Question: I am trying to add a Google search bar in the 'navbar', but i do not why it comes in a new line as shown below:

This is the html that should brings the 'navbar' and its components all in the same column.
'''
<div class='col-lg-12 col-md-12 col-sm-12 col-xs-12'>
<nav class="navbar navbar-default navbar-inverse">
<div class="container-fluid">
<!-- Brand and toggle get grouped for better mobile display -->
<div class="navbar-header">
<button type="button" class="navbar-toggle collapsed" data-toggle="collapse" data-target="#bs-example-navbar-collapse-1">
<span class="sr-only">Toggle navigation</span>
<span class="icon-bar"></span>
<span class="icon-bar"></span>
<span class="icon-bar"></span>
</button>
</div>
<!-- Collect the nav links, forms, and other content for toggling -->
<div class="collapse navbar-collapse" id="bs-example-navbar-collapse-1">
<ul class="nav navbar-nav">
<li class="active"><a href="#">Home <span class="sr-only">(current)</span></a></li>
<li><a href="./our-activities.html">Activities</a></li>
<li><a href="./our-vision.html">Vision</a></li>
<li><a href="./ngo-structure.html">Structure</a></li>
<li><a href="./by-laws.html">By-Laws</a></li>
</ul>
<!-- search bar -->
<div>
<script>
(function() {
var cx = '001581938009576517320:-1og4oqxb-y';
var gcse = document.createElement('script');
gcse.type = 'text/javascript';
gcse.async = true;
gcse.src = (document.location.protocol == 'https:' ? 'https:' : 'http:') +
'//www.google.com/cse/cse.js?cx=' + cx;
var s = document.getElementsByTagName('script')[0];
s.parentNode.insertBefore(gcse, s);
})();
</script>
<gcse:search></gcse:search>
</div>
</div><!-- /.navbar-collapse -->
</div><!-- /.container-fluid -->
</nav>
</div>
'''
What could be the reason I am getting search-bar in a different/new line?
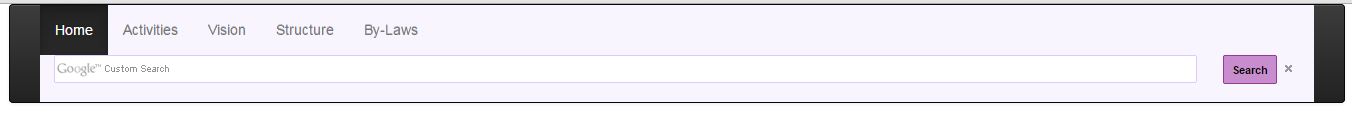
Answer: You need to float search bar container in order to align it with navbar menu items. For this purpose you can simply add 'pull-left' (or 'pull-right') class to the search bar 'div'. You will also need to set some fixed width like 'col-sm-6' for 50% width, otherwise it's 100% by default.
'''
<div class="pull-left col-sm-6">
<script>
(function() {
var cx = '001581938009576517320:-1og4oqxb-y';
var gcse = document.createElement('script');
gcse.type = 'text/javascript';
gcse.async = true;
gcse.src = (document.location.protocol == 'https:' ? 'https:' : 'http:') +
'//www.google.com/cse/cse.js?cx=' + cx;
var s = document.getElementsByTagName('script')[0];
s.parentNode.insertBefore(gcse, s);
})();
</script>
<gcse:search></gcse:search>
</div>
'''
After that you can further customize search bar styles by overwriting default ones, e.g.:
'''
.navbar .cse .gsc-control-cse,
.navbar .gsc-control-cse {
padding: 9px 0 0;
background: inherit;
border: 0;
}
'''
### Demo: http://run.plnkr.co/FMCuEPGojpv3n8OM/